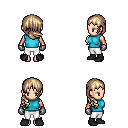
a pixel art fantasy rpg character, female body template, human, light skin, teal sleeveless shirt, white pants, white blonde right-swept hairstyle, metal gloves, black shoes, four views (front, back, left, right), 2x2 character sprite sheet, small pixel art, hard edges, no anti-aliasing